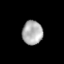
Tissue: lung
Cell type: Epithelial cells
Senescence score: 0.189
Nuclear area (px): 482
Mean DAPI intensity: 172.963